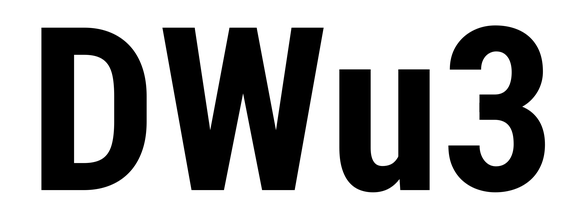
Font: Roboto_Condensed_Bold